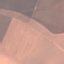
Land use / land cover class: AnnualCrop